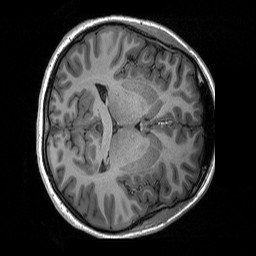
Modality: T1w
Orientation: axial
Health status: ill
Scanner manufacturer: siemens
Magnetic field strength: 3 T
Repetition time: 2.3 s
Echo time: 0.00226 s